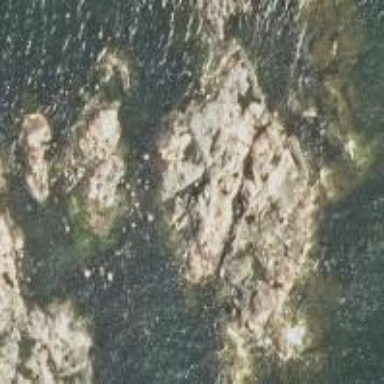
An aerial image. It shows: Military islet located along the coastline.